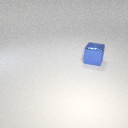
large blue metal cube